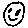
Label: smiley face